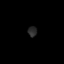
Tissue: lung
Cell type: Others
Senescence score: 0.2376
Nuclear area (px): 91
Mean DAPI intensity: 41.242